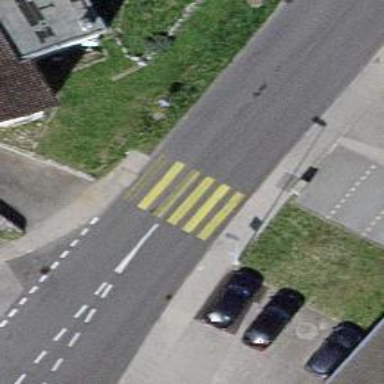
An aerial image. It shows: Uncontrolled zebra crossing on the road.